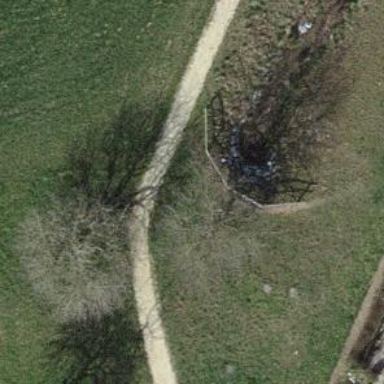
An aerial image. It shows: Path.